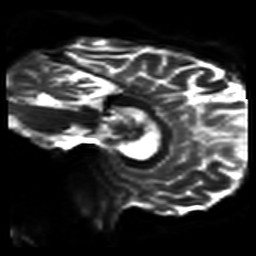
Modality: DWI
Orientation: sagittal
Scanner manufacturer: philips
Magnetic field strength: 7 T
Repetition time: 9.612 s
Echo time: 0.073 s